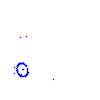
Particle: kaon